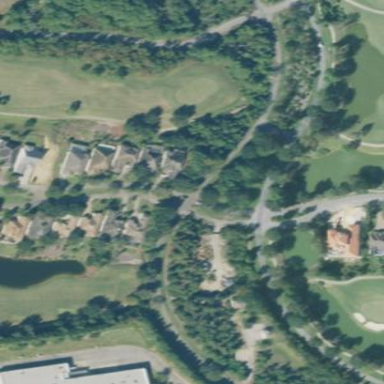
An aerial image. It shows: Golf course.